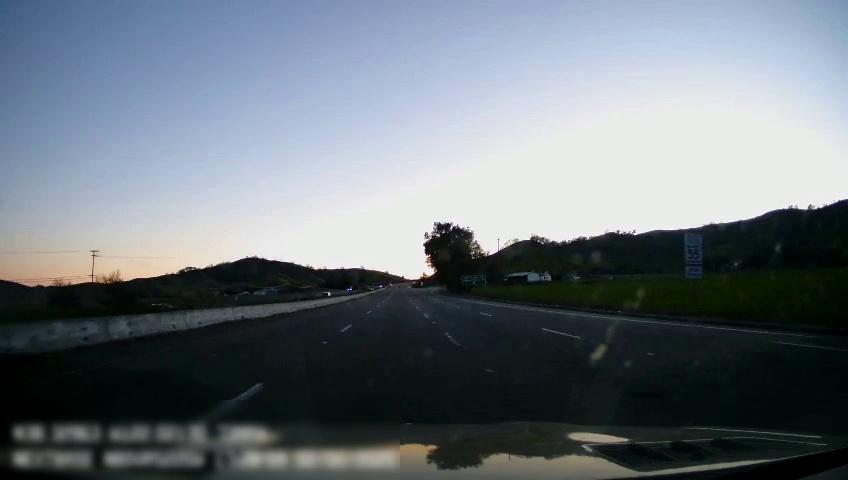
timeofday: Day
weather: Cloudy
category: Drivable Space
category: Lanes | Current Lane
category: Lanes | Current Lane
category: Lanes | Alternate Lane
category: Lanes | Alternate Lane
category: Traffic | Signs
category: Traffic | Signs
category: Traffic | Signs